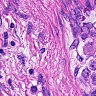
Metastatic tissue present: yes